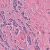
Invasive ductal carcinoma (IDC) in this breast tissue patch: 1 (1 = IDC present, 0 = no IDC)